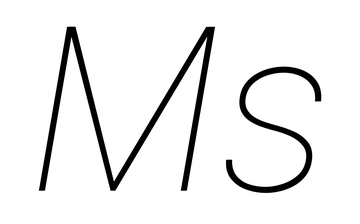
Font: Roboto-Italic_Thin_Italic